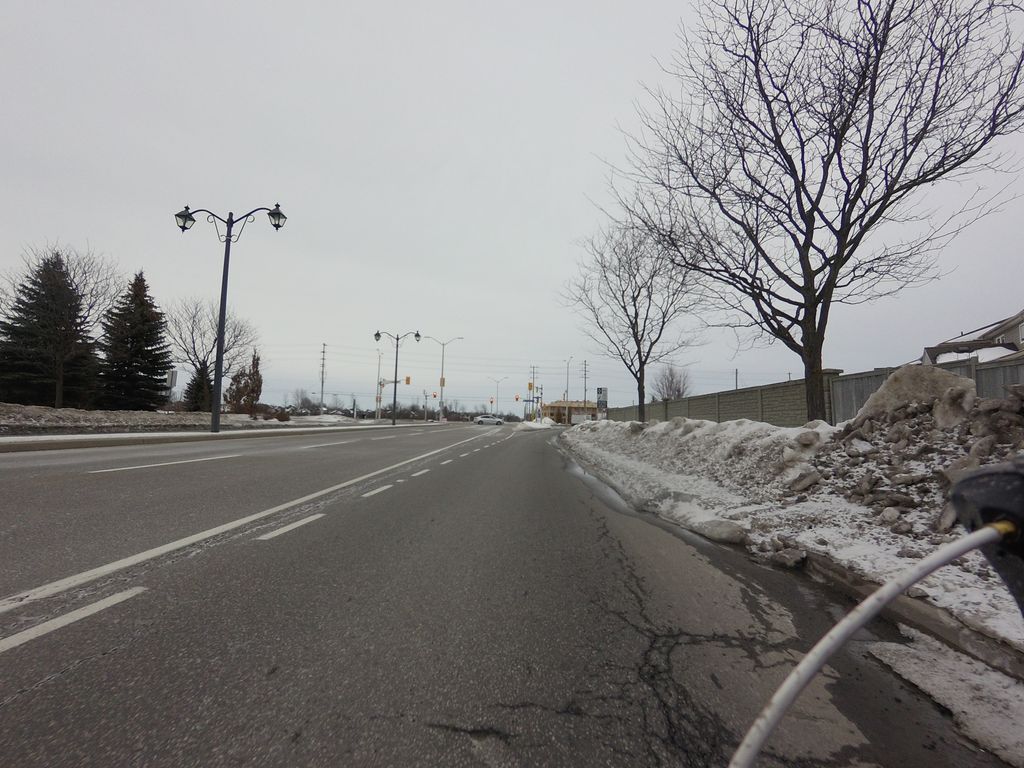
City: ottawa-gatineau